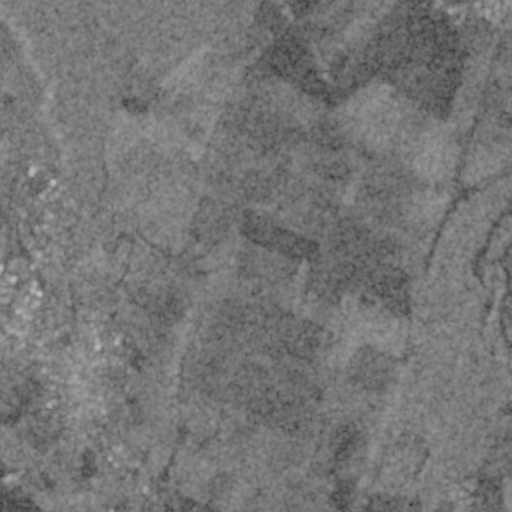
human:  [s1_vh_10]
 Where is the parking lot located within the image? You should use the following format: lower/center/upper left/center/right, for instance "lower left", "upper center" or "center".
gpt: The parking lot is located in the center left of the image.
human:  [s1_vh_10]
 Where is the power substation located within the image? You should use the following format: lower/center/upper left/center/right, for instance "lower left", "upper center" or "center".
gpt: The power substation is located in the upper right of the image.
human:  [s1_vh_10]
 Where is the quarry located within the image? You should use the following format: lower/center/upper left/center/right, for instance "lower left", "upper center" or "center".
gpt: The quarry is located in the lower right of the image.
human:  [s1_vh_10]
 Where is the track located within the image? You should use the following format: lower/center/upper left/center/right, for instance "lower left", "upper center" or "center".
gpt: There is no track in the image.

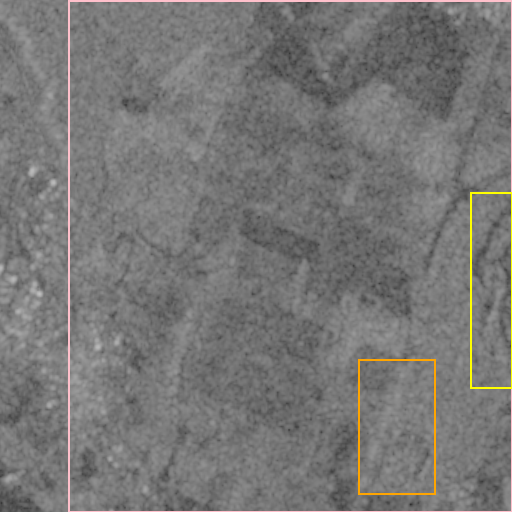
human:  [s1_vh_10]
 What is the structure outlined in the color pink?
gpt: The structure outlined in pink is a crop field.
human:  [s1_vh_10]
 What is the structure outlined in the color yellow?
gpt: The structure outlined in yellow is a park.
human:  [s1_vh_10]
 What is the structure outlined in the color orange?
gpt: The structure outlined in orange is a quarry.
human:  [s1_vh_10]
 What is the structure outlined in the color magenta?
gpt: There is no magenta outline.